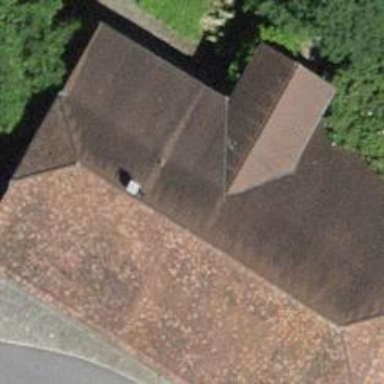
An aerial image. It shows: Farm building.